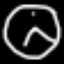
Label: clock